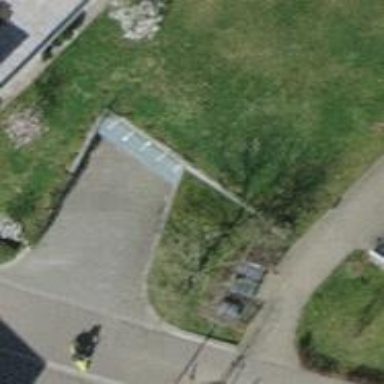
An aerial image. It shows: Parking entrance.